Question: I've got a column of names [name]), a column of integer values that I wanna sum up ([Values]) and another column of integer values ([Day]). I want to sum up the values grouped by name for each day. So for example if there is a name "Chris" with value 4 on day 1 and there is another entry "Chris" with value 2 on day 3, I want to show the sum of chris on day 1 (4) and on day 2 (4+2=6).
As in the example above ("chris") I wanna sum them up, showing the sum for each name on each day (the sum from day 1 until day x):
'''
select name, day,
sum(value) over (partition by name order by day) total
from tablename
'''
This works BUT:
I actually need to keep the structure of the table since there is actually a further column with names (name2) I need to follow the original sequence of the data because each name is uniquely assigned to another name in another column of the same row. Then, In every row the names both are assigned to a specific value of this row. Later, I want to calculate with each pair of names respectively their values (sum of values) further results.
Does anybody know how to solve this problem?
EDIT:

Sorry but I was not able to insert a table properly so here is an image showing that I want to create the red marked values based on my values in the 5 columns on the left.
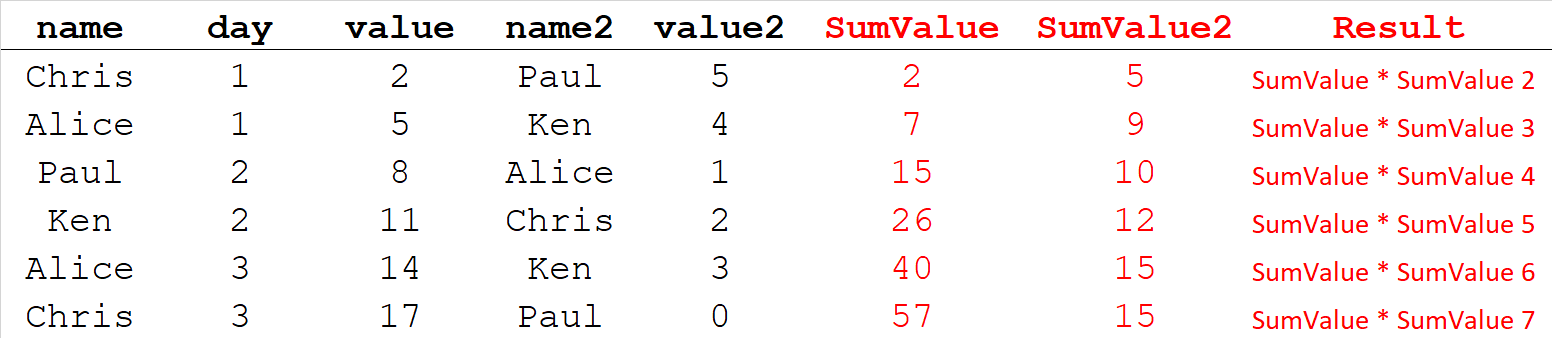
Answer: With 'sum()' window function and 'CTE's:
'''
with
ctable as (
select t.*, row_number() over(order by (select null)) rn
from tablename t
),
cte as (
select c.name, c.day, c.value, c.name2, c.value2,
sum(c.value) over(order by rn) SumValue,
sum(c.value2) over(order by rn) SumValue2
from ctable c
)
select c.*, SumValue + SumValue2 Result
from cte c
'''
See the <URL>.
Results:
'''
> name | day | value | name2 | value2 | SumValue | SumValue2 | Result
> :---- | --: | ----: | :---- | -----: | -------: | --------: | -----:
> Chris | 1 | 2 | Paul | 5 | 2 | 5 | 7
> Alice | 1 | 5 | Ken | 4 | 7 | 9 | 16
> Paul | 2 | 8 | Alice | 1 | 15 | 10 | 25
> Ken | 2 | 11 | Chris | 2 | 26 | 12 | 38
> Alice | 3 | 14 | Ken | 3 | 40 | 15 | 55
> Chris | 3 | 17 | Paul | 0 | 57 | 15 | 72
'''
I used 'SumValue + SumValue2' to calculate the result because in the question you say: . But in the expected results you use the multiplication symbol '*'. If you don't want the sum but the product then change accordingly.